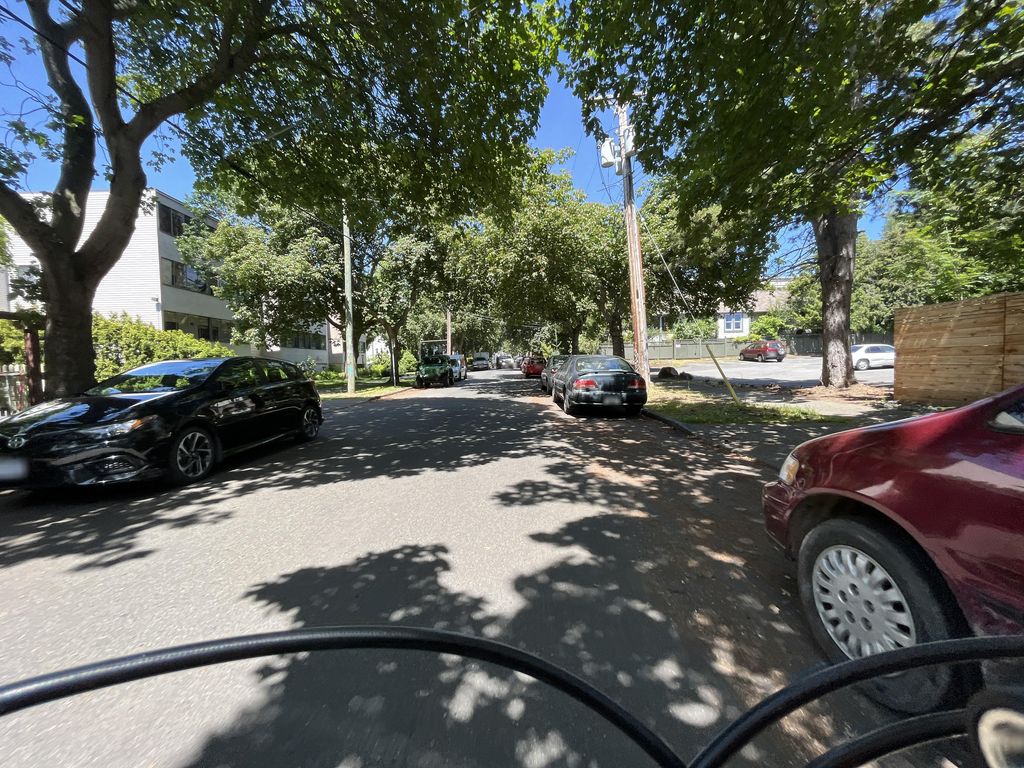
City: victoria